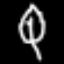
Label: leaf